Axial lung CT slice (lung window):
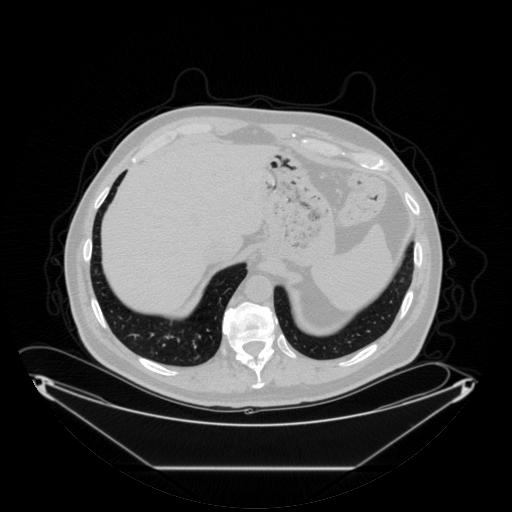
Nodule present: no